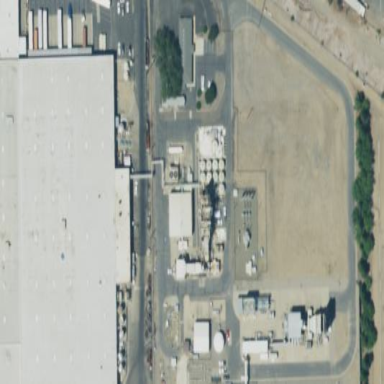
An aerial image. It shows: Industrial area with fence. This location houses power plant.